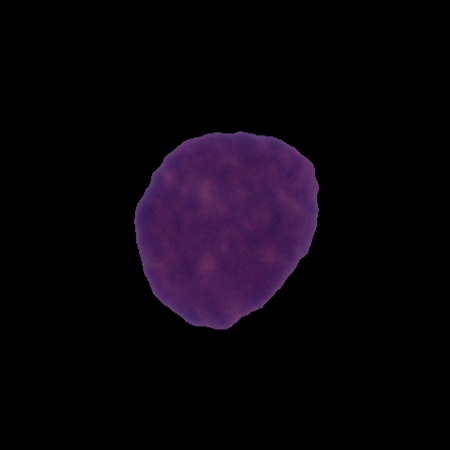
Label: healthy